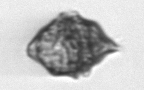
Label: Kryptoperidinium_triquetrum